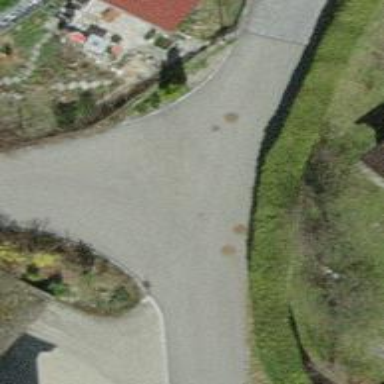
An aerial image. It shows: Residential road.